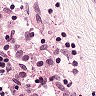
Metastatic tissue present: no